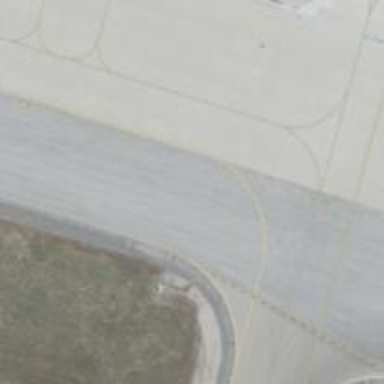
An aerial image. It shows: Image of taxiway at airport.